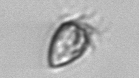
Label: Paratontonia_gracillima